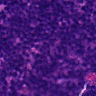
Metastatic tissue present: no